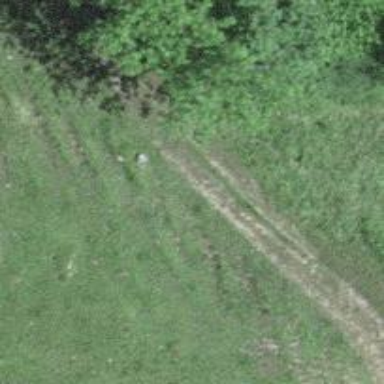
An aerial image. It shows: Track road with grade4 tracktype.